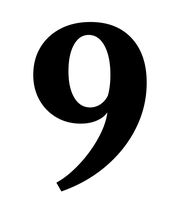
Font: LibreCaslonText_Bold